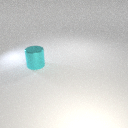
large cyan metal cylinder